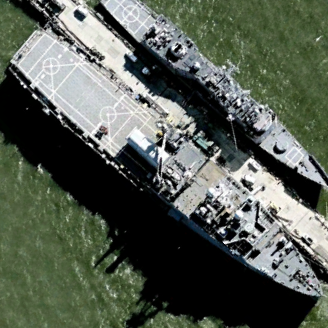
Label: Whitby_Island-class_dock_landing_ship